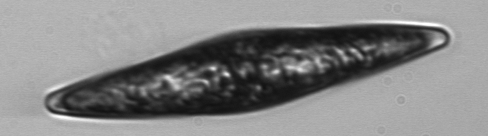
Label: Pleurosigma